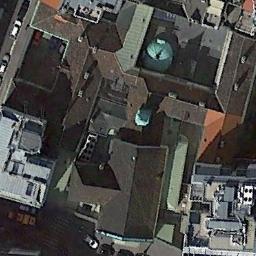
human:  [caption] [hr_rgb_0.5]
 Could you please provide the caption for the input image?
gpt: The church with a blue circular roof is surrounded by some buildings .

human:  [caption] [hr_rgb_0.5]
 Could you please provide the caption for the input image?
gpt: A cathedral with a gray roof  The main house in the middle of the church has a cyan dome  There are many buildings around the church and roads with many cars .

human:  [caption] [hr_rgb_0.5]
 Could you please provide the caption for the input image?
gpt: This is a church  It has a building like an umbrella .

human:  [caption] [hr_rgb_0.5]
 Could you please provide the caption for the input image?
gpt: The church with a T-shaped roof is surrounded by other buildings .

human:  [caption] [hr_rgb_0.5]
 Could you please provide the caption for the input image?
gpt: A church with a blue round roof is surrounded by many brown buildings .